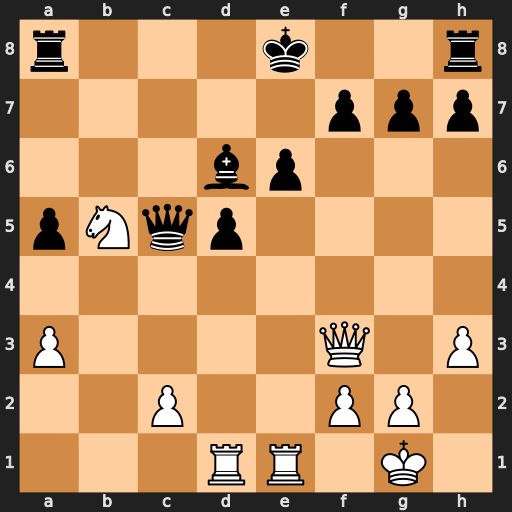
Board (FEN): r3k2r/5ppp/3bp3/pNqp4/8/P4Q1P/2P2PP1/3RR1K1
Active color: w
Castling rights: kq
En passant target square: -
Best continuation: Rxd5 O-O Rxc5